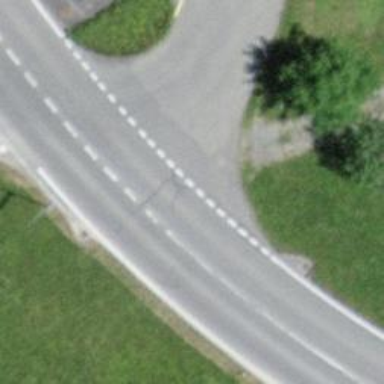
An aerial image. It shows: Tertiary road with asphalt surface and lane markings present.